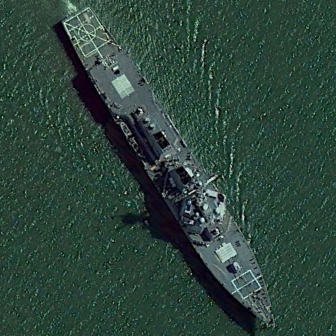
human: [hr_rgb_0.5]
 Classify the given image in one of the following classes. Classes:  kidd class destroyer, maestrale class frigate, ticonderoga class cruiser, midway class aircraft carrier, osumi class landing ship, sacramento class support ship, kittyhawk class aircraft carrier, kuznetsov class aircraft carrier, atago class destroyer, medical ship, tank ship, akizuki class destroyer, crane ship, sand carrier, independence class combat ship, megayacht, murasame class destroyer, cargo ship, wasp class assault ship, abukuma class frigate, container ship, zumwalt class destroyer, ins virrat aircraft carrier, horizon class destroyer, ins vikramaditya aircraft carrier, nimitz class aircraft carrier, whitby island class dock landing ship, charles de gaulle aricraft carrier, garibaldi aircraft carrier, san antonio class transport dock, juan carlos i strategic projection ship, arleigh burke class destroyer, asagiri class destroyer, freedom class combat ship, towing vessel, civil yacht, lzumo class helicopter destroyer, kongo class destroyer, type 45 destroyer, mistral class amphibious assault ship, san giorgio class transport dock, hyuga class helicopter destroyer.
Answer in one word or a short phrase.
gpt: Arleigh Burke class destroyer